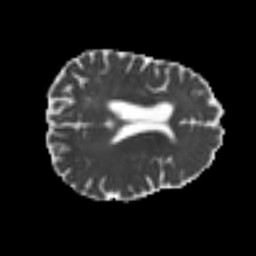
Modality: MD
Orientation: axial
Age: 59
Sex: female
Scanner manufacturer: siemens
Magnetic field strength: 3 T
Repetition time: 4.999 s
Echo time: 0.07946 s